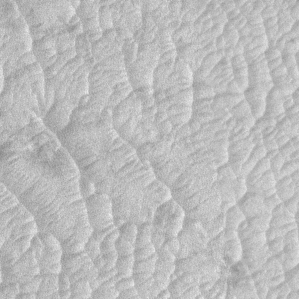
Label: frost